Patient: sex M, age 60
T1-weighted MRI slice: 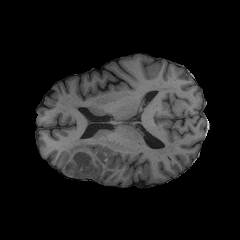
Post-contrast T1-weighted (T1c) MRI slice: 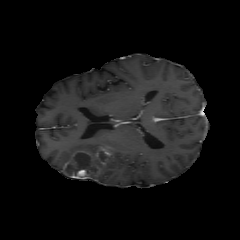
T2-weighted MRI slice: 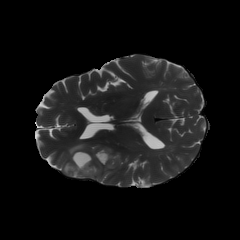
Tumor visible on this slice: yes
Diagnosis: Glioblastoma, IDH-wildtype
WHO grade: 4